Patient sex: F
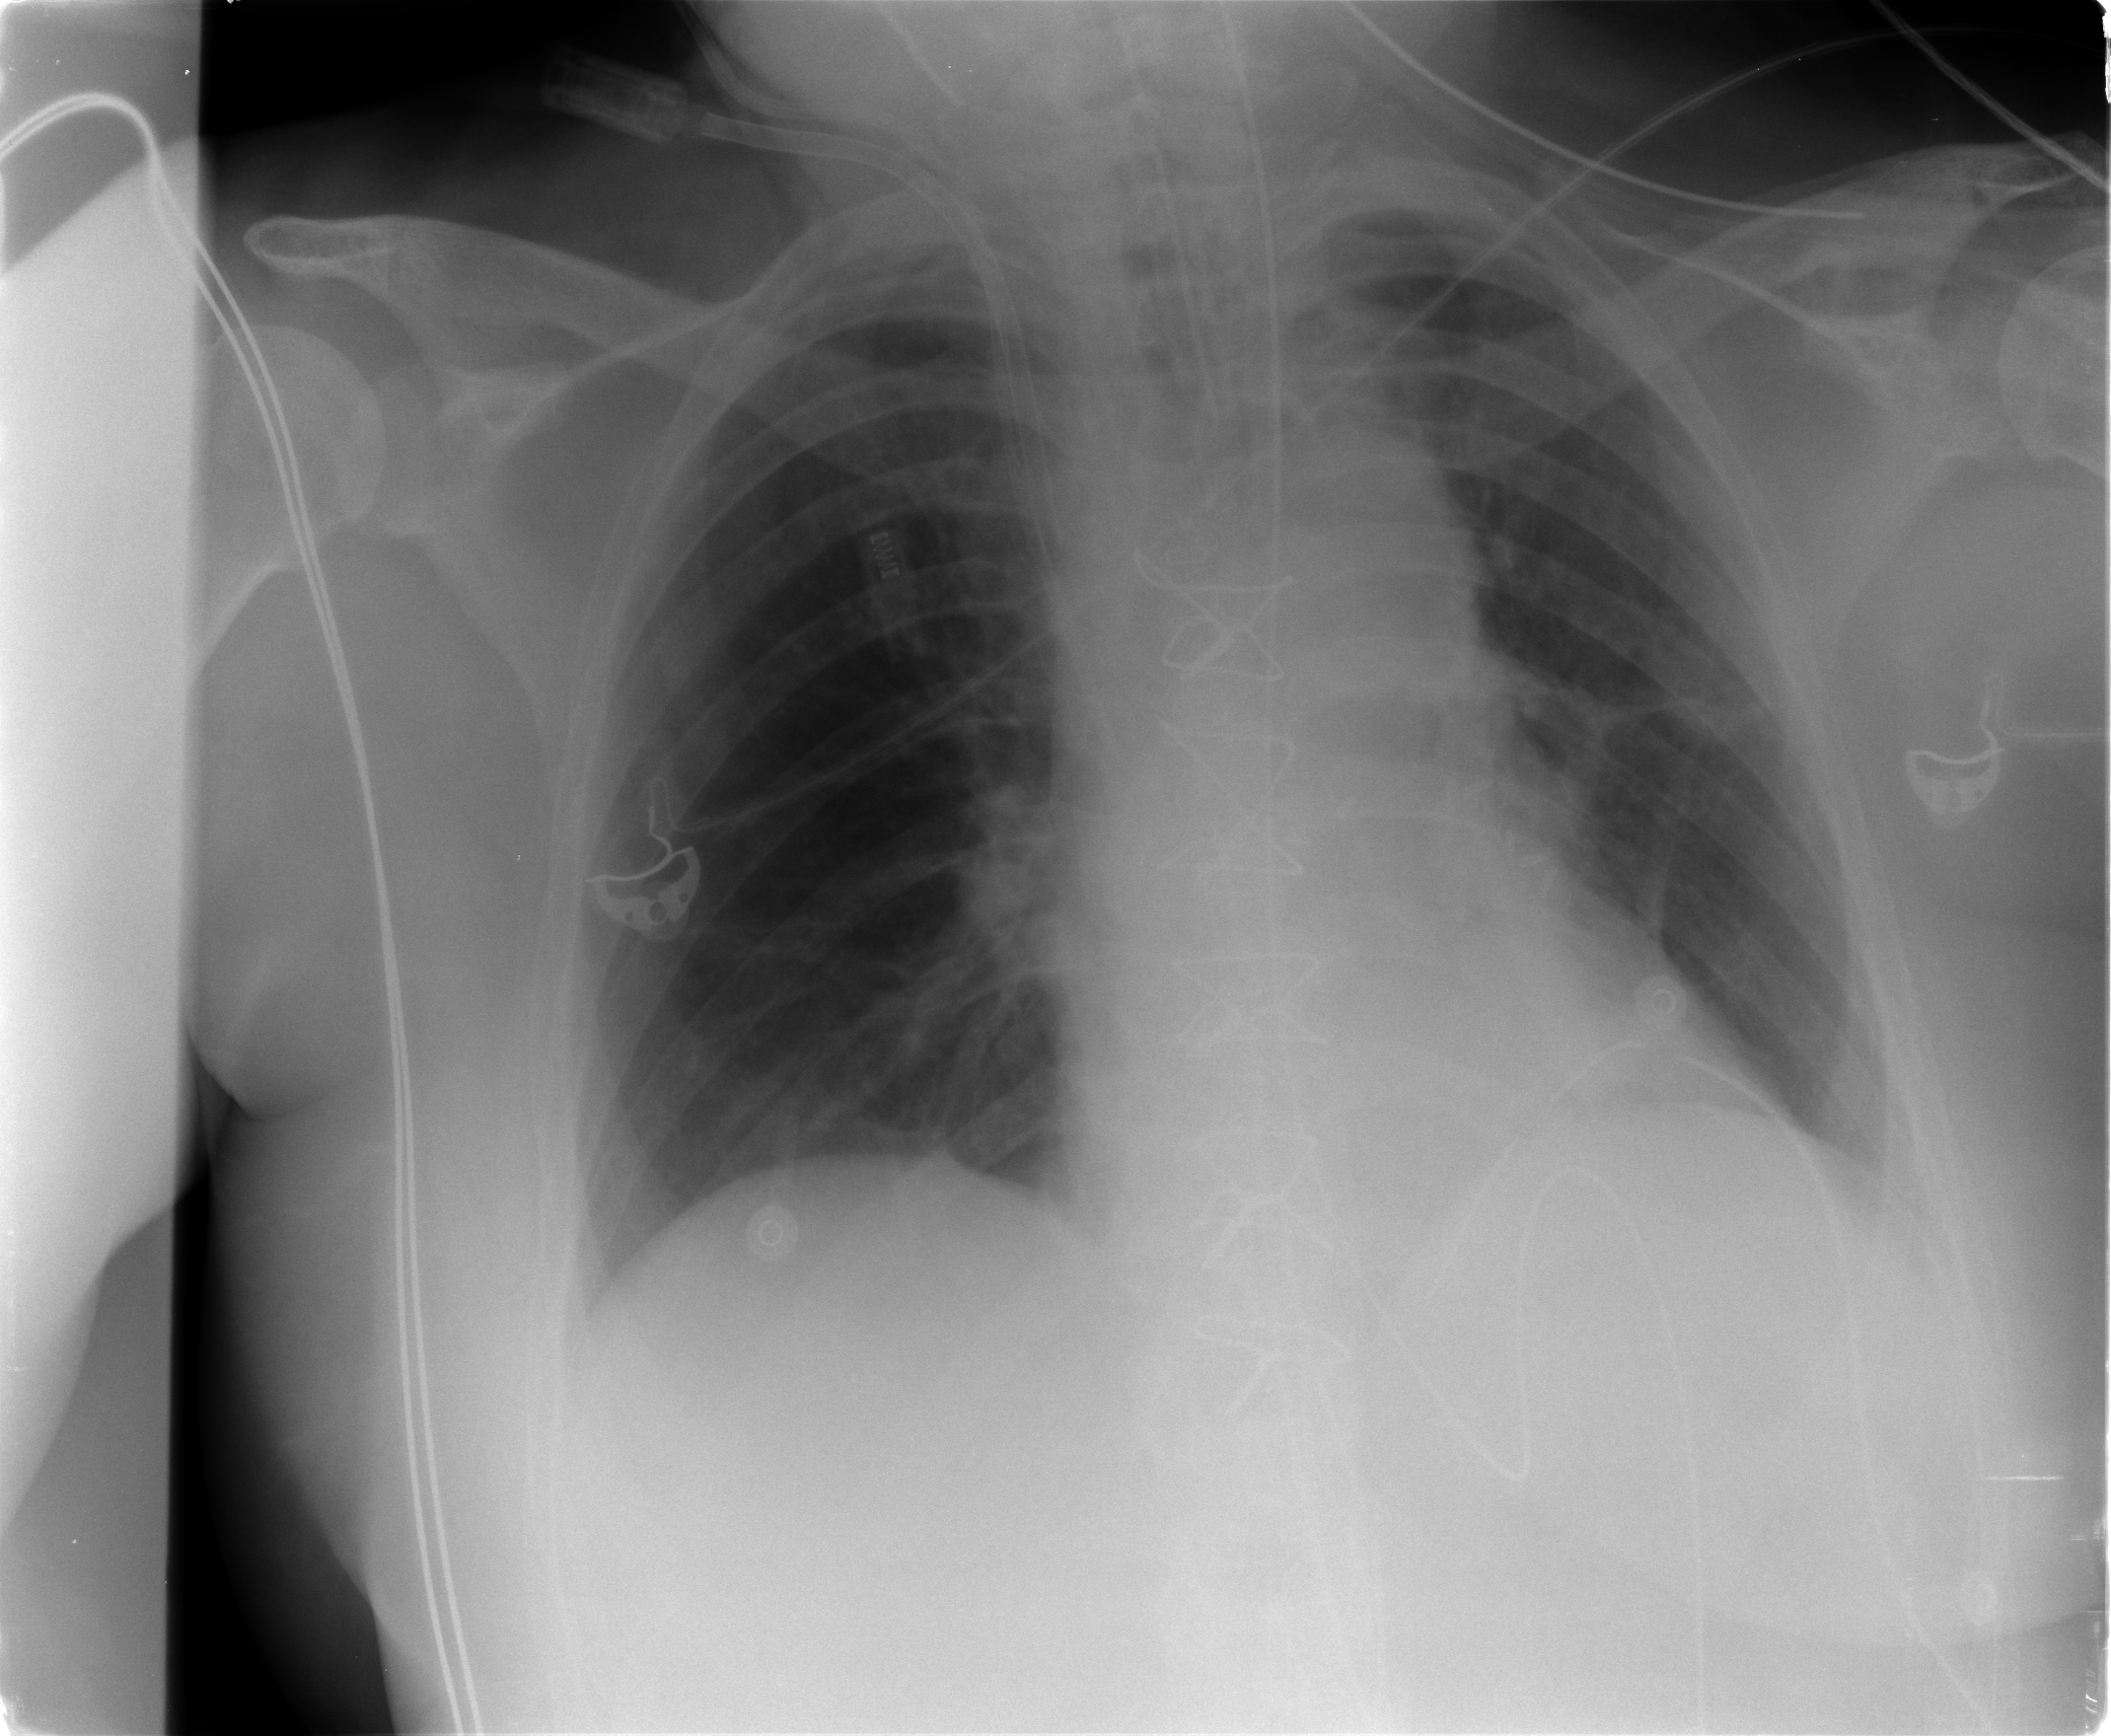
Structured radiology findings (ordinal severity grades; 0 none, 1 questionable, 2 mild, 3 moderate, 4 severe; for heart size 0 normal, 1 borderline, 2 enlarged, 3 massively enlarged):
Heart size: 0
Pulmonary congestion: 1
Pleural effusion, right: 0
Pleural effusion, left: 0
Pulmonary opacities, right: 0
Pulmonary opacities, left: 0
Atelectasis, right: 0
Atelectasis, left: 2